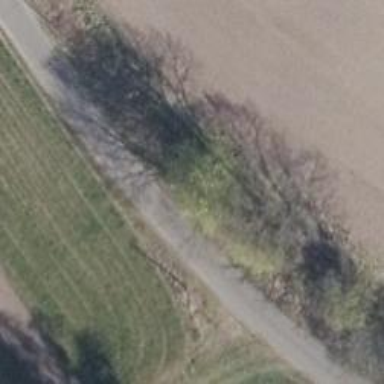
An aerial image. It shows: Beautiful tree in nature.